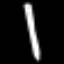
Label: pencil